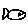
Label: fish